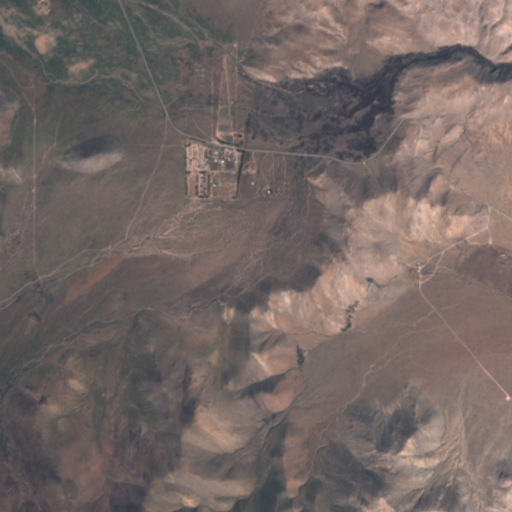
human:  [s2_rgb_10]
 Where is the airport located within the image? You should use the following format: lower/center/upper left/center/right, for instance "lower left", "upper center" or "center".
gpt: The airport is located in the center right of the image.
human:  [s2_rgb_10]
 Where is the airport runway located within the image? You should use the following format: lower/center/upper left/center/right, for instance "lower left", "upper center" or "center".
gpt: The airport runway is located in the center right of the image.
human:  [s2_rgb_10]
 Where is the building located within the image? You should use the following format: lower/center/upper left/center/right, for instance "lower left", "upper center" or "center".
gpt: The building is located in the upper center of the image.
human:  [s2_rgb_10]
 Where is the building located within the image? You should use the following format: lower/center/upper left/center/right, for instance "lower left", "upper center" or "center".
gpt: The building is located in the upper center of the image.
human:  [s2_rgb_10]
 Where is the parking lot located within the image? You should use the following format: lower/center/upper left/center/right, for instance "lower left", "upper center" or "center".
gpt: There is no parking lot in the image.